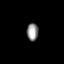
Tissue: lung
Cell type: Epithelial cells
Senescence score: 0.6204
Nuclear area (px): 197
Mean DAPI intensity: 145.147